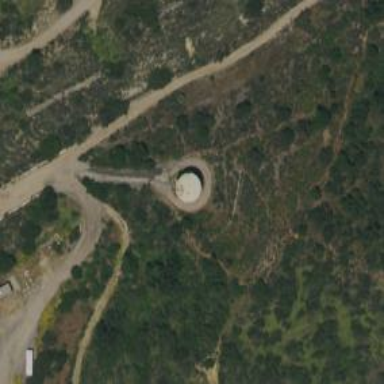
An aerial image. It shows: Covered man-made reservoir.